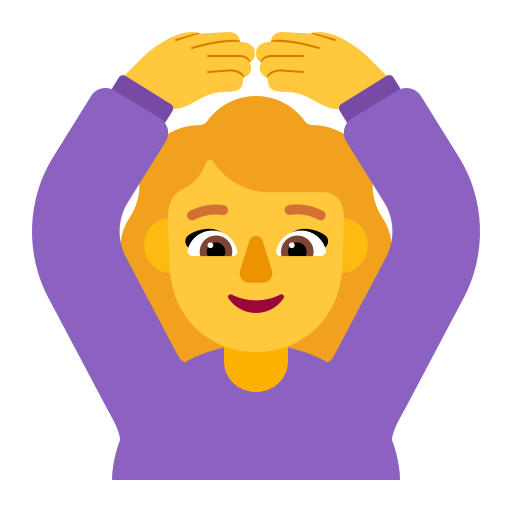
woman gesturing ok flat default